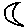
Label: moon